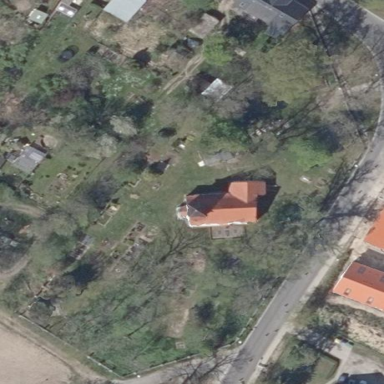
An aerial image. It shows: Cemetery.